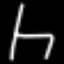
Label: chair